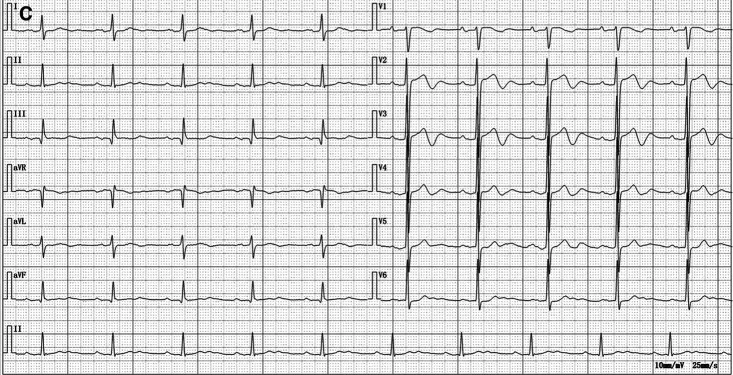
Electrocardiograms before amiodarone administration (2021.09.02), at the onset of organ damage (2023.08.13), and 1 week after discontinuation of the amiodarone (2023.08.21). (C) Electrocardiogram 1 week after discontinuation of the amiodarone shows sinus bradycardia; 1-degree atrioventricular block; T-wave change.
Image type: electrography (ekg)